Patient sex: F
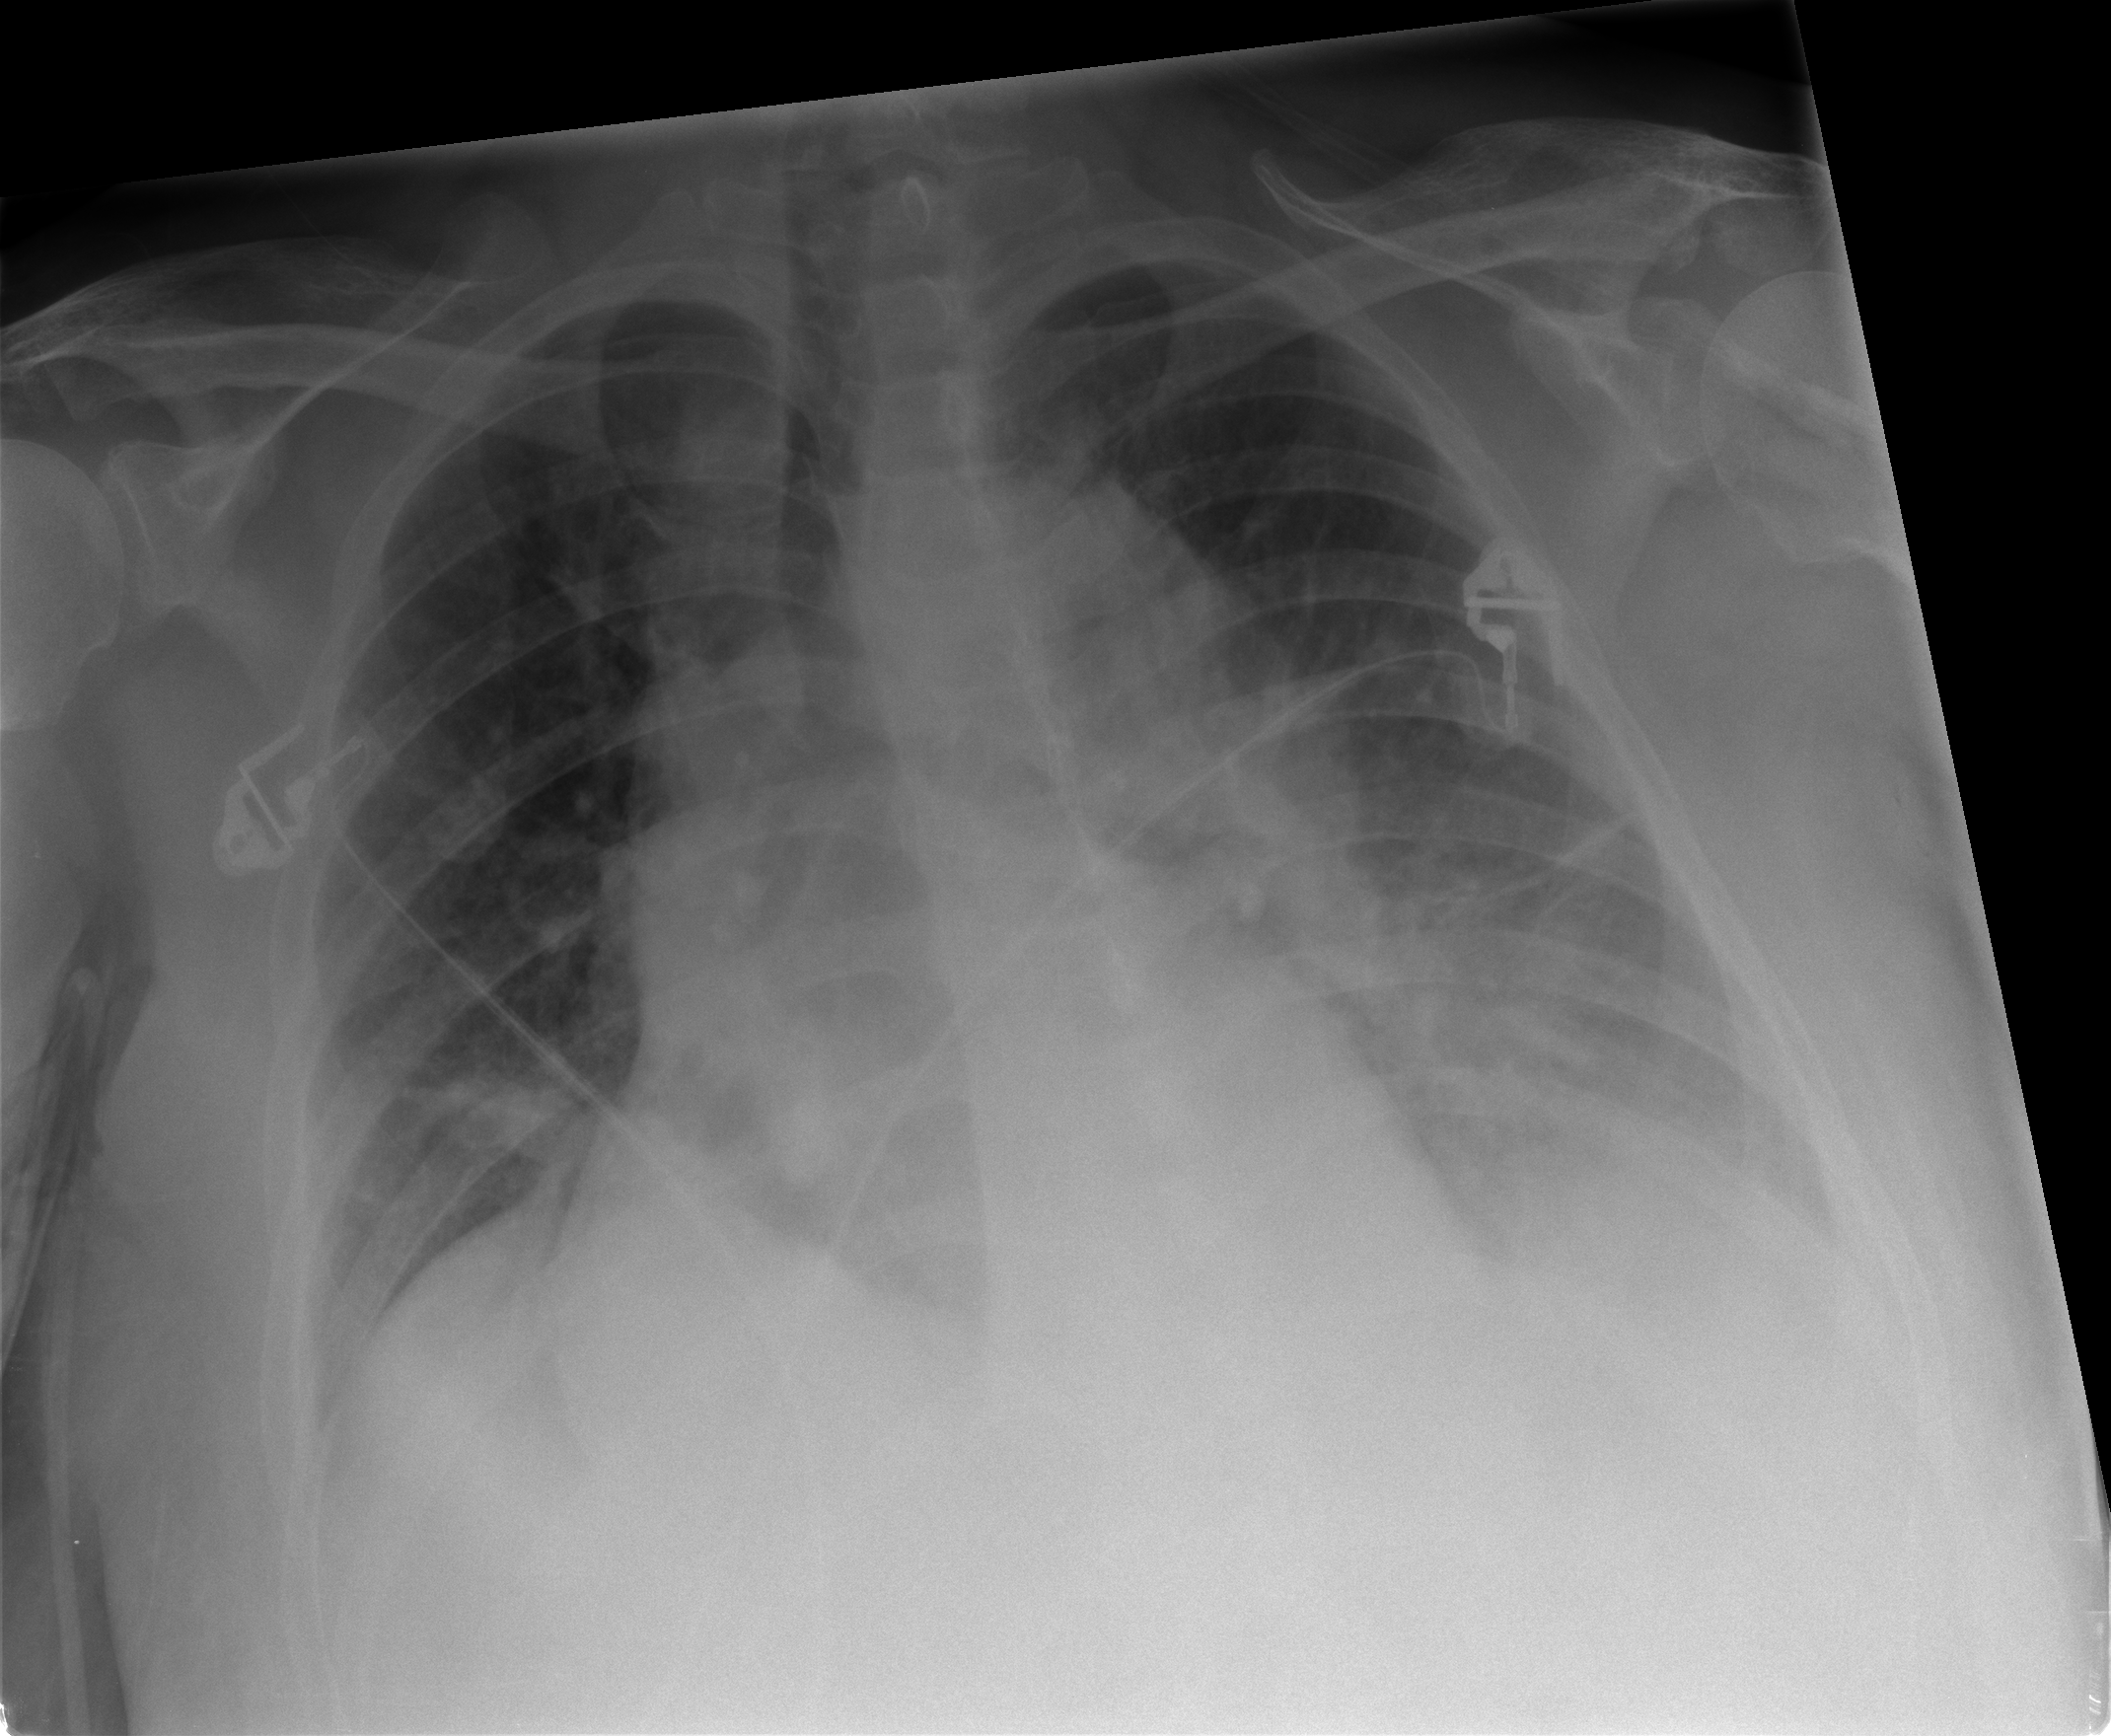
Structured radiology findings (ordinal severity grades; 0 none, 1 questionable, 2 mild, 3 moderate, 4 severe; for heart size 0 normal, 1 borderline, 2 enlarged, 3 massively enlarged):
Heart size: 2
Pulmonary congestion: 0
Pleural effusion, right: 0
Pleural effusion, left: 2
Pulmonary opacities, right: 0
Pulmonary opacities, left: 2
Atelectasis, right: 2
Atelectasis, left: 2